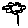
Label: flower